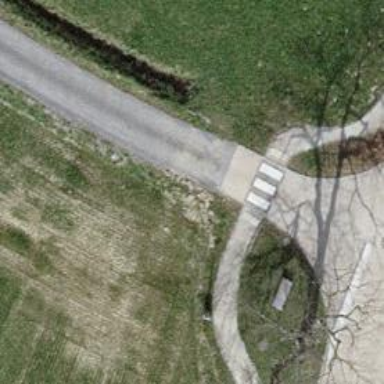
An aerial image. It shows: Residential road with asphalt surface and traffic calming table.